Interaction volume radius: 5 \u00c5
Interaction volume height: 20 \u00c5
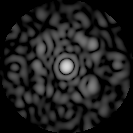
Disorder parameter: 0.7064